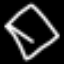
Label: diamond